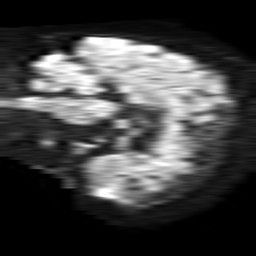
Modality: TRACE
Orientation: sagittal
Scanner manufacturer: philips
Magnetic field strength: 1.5 T
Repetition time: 4.6 s
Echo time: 0.08631 s